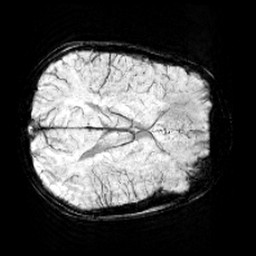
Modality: minIP
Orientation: axial
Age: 9
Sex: male
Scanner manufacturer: siemens
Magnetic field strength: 3 T
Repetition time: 0.027 s
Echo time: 0.02 s